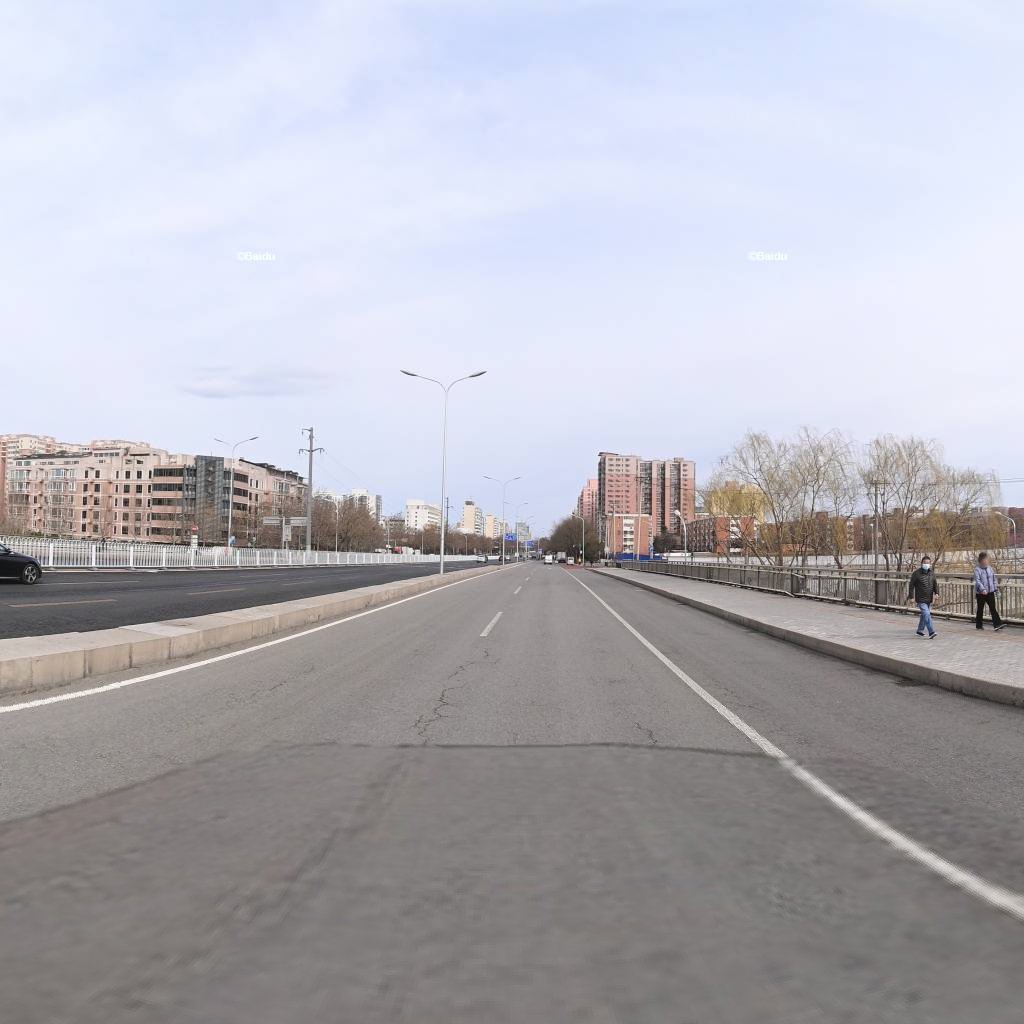
Region: Haidian
Road damage annotations: longitudinal crack, longitudinal crack, longitudinal crack